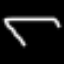
Label: diamond